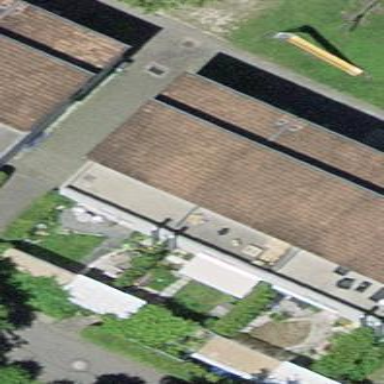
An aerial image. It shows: Terrace building.